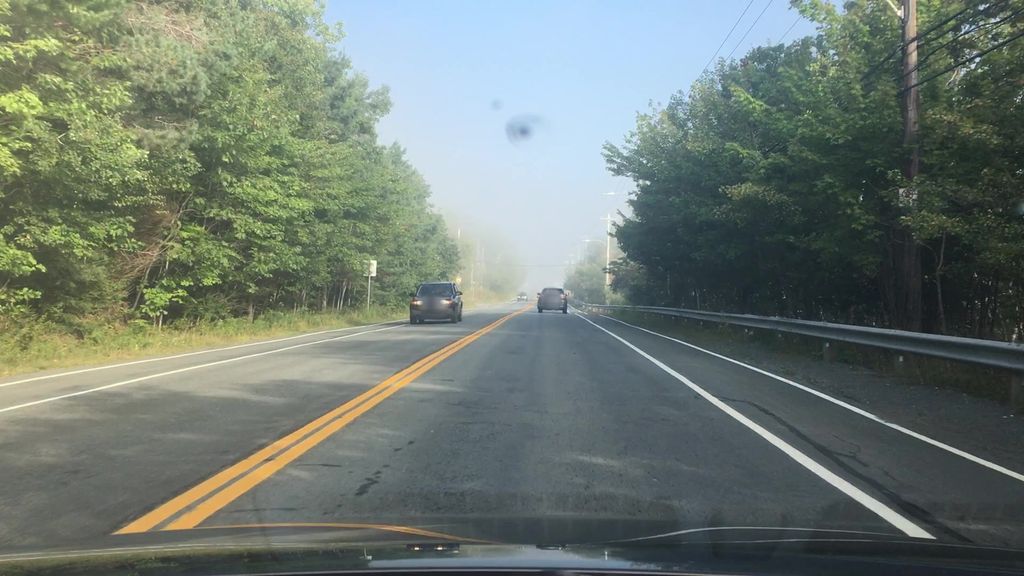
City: halifax